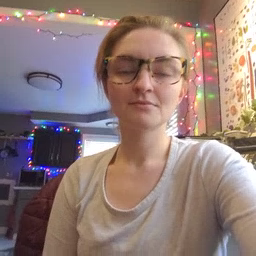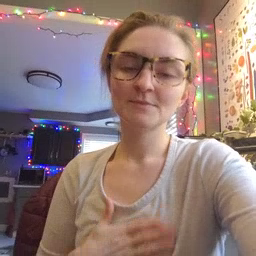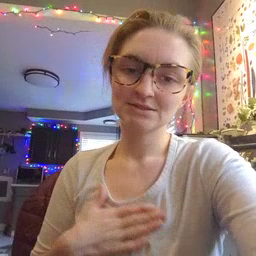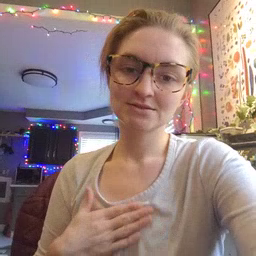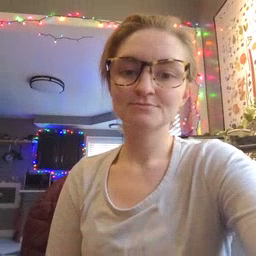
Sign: please